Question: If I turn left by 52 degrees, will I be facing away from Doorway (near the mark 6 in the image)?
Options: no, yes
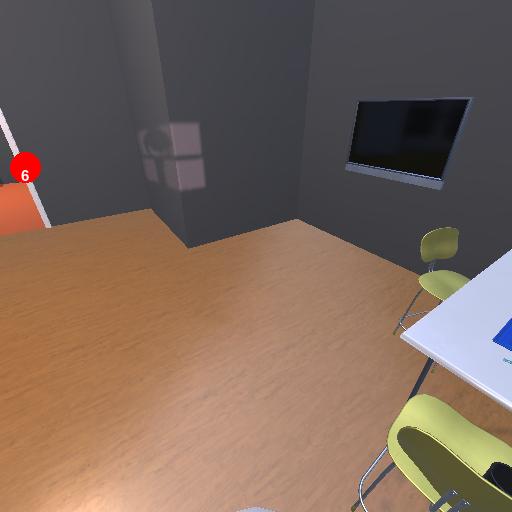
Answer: no